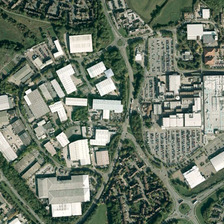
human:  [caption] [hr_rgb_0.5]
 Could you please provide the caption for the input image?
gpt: there are many green lawns and tall trees around the factory .

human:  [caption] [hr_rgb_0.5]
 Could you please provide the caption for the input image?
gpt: the white house area is an industrial area .

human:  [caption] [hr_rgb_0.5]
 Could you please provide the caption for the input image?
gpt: there are many green lawns and tall trees around the factory .

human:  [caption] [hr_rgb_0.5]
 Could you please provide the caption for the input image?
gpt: the white house area is an industrial area .

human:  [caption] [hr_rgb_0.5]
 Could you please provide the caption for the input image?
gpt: the white house area is an industrial area .